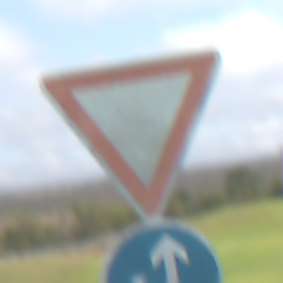
Verkehrszeichen: VorfahrtGewaehren
Zusatzzeichen unten: VorgeschriebeneFahrtrichtungGeradeausOderLinks
Umgebung: Outdoor, Nature
Tageszeit: MorningAfternoon
Wetter: PartlyCloudy
Licht: Natural
Jahreszeit: NotSpecified
Kontrast: HighContrast